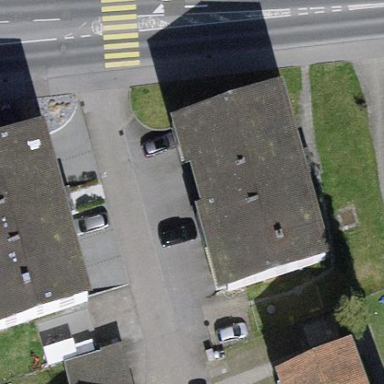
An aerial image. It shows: Building with tiled roof.